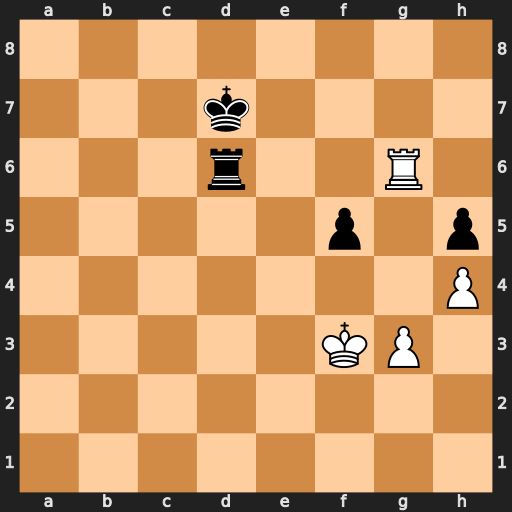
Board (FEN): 8/3k4/3r2R1/5p1p/7P/5KP1/8/8
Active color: w
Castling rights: -
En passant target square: -
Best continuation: Rxd6+ Kxd6 Kf4 Ke6 Kg5